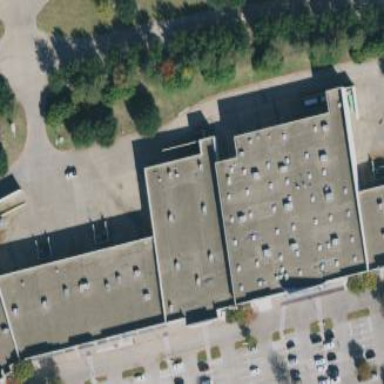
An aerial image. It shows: Retail building.